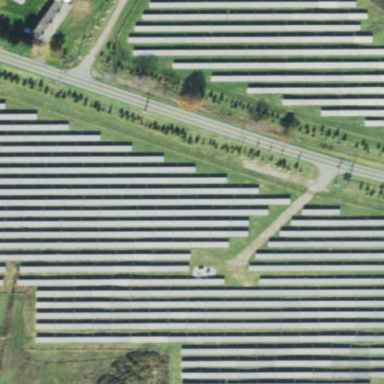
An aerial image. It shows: Solar power plant utilizing photovoltaic technology.